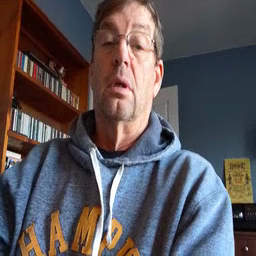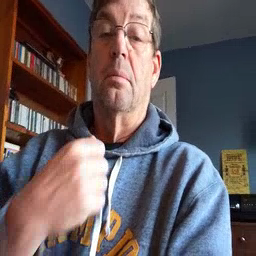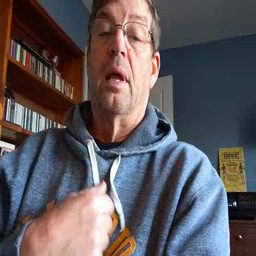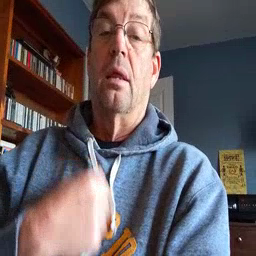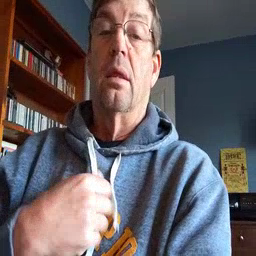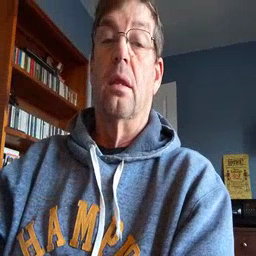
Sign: bath